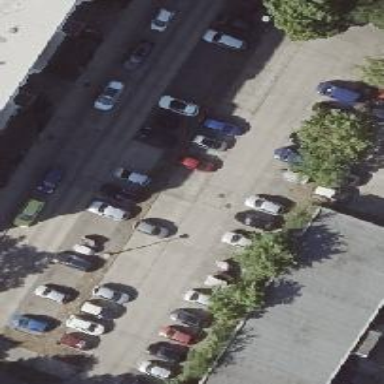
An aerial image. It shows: Parking area with surface.